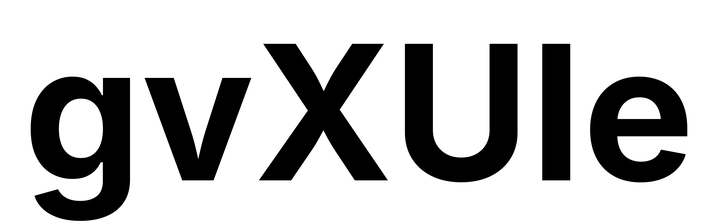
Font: Inter_Bold